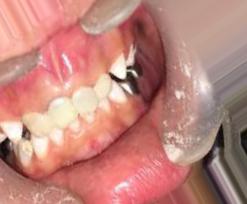
Condition: Caries